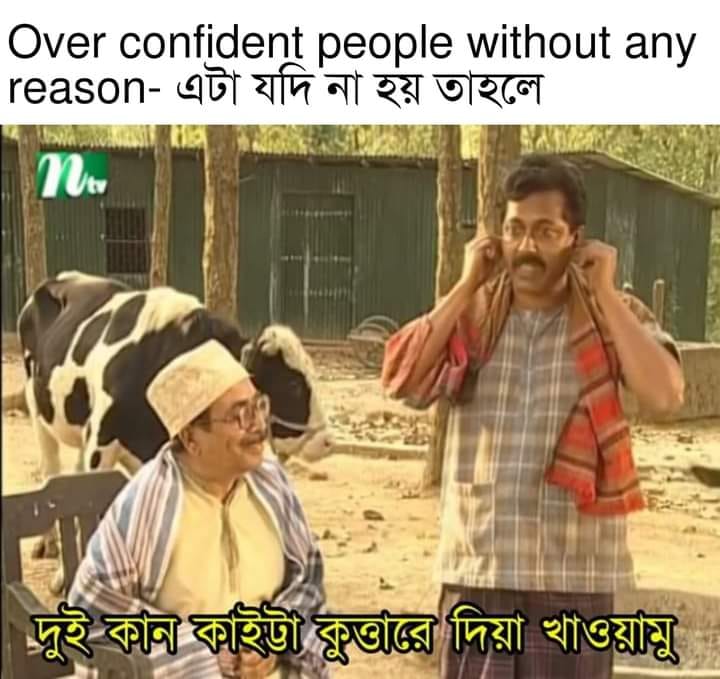
Caption: Over confident people without any reason   এটা যদি না হয় তাহলে     দুই কান কাইট্টা কুত্তারে দিয়া খাওয়ামু
Label: non-hate